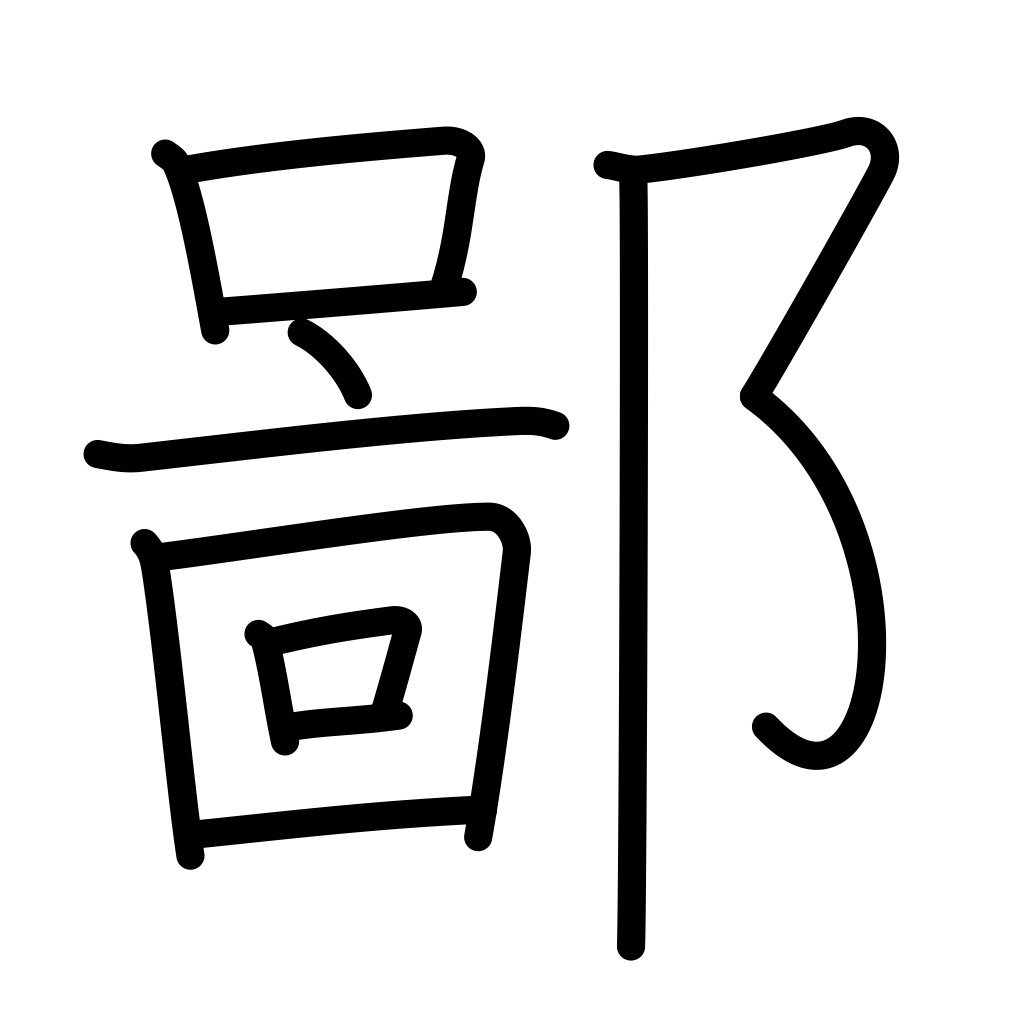
Meaning: lowly, the country, the countryside, be countrified